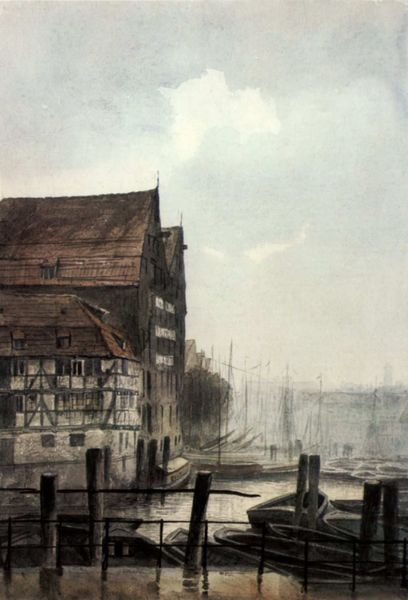
Titel: Hamburg, Fleet beim alten Waisenhaus
Künstler: Ebba Tesdorpf
Standort: Hamburg
Institution: Museum für Hamburgische Geschichte
Schlagwörter: baum, blau, dunkel, gemälde, himmel, meer, schatten, wasser, weiß, wolken, aquarell, bäume, fluss, grün, landschaft, see, stadt, ufer, braun, bunt, fenster, grau, hell, holz, licht, pfeiler, schwarz, zeichnung, dach, gebäude, haus, rot, wolke, zaun, hochformat, malerei, holland, niederlande, horizont, häuser, nass, pfähle, spiegelung, brücke, gewässer, kanal, realismus, boot, boote, fensterläden, kahn, bewölkt, hellblau, küste, schiff, schiffe, segel, segelboot, segelschiffe, ruhe, fassade, fassaden, ort, venedig, mast, leer, dorf, dächer, giebel, mauer, ziegel, dunst, nebel, herbst, winter, hafen, kähne, kai, masten, ölgemälde, pier, steg, stämme, ruderboot, widerschein, balken, bohlen, geländer, hoch, reflexion, segelboote, pfosten, segler, regen, schimmer, eisen, balustrade, diesig, mole, pfahl, dachfenster, asphalt, verschwommen, mansarddach, mittelalter, bauernhaus, bauernhäuser, fachwerk, fachwerkhaus, fachwerkhäuser, schaten, anker, maste, bote, pflöcke, anlegestelle, schindeln, schindel, speicher, gibel, ruderboote, pflock, poller, satteldach, nachen, fundament, gaupe, dock, ragen, morgenstimmung, flandern, holzboote, rün, verhangen, pfahö, hommel, fachwerkbau, bootsteg, wassen, balken im vordergrund, edächer, veneidg, shaus, segelö